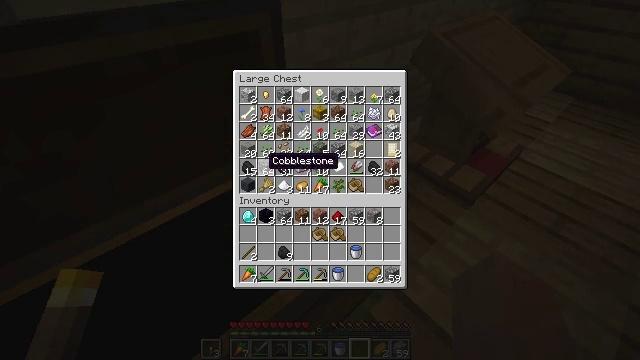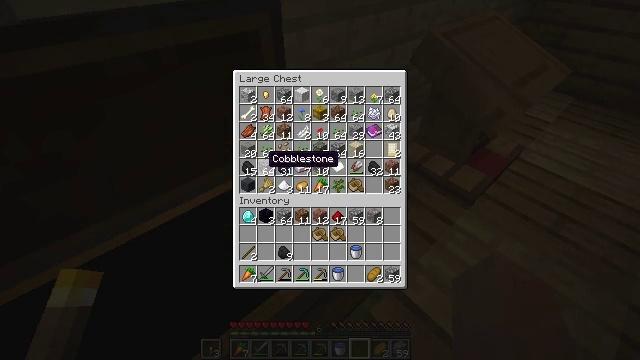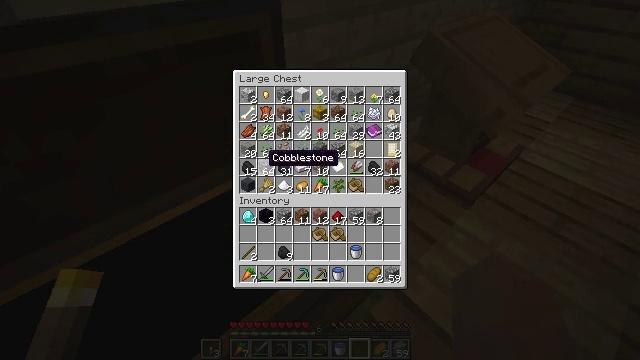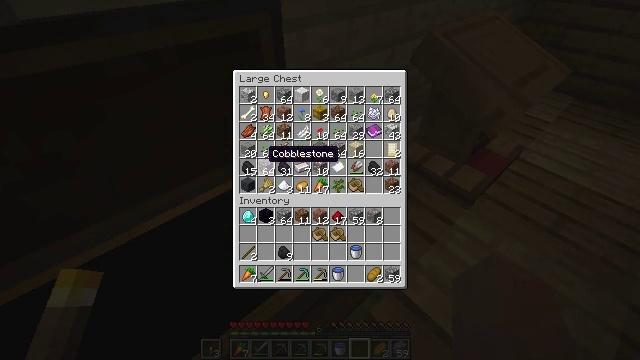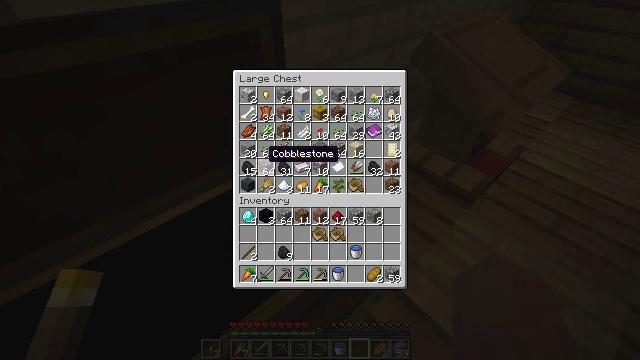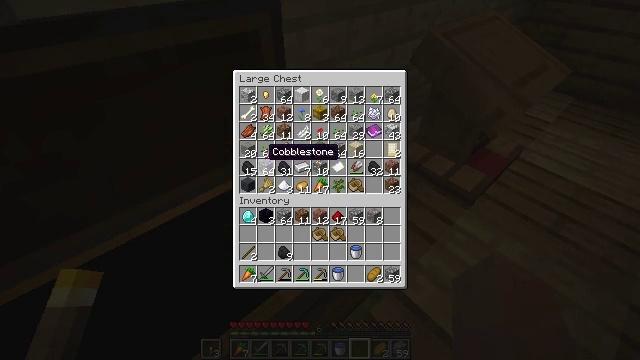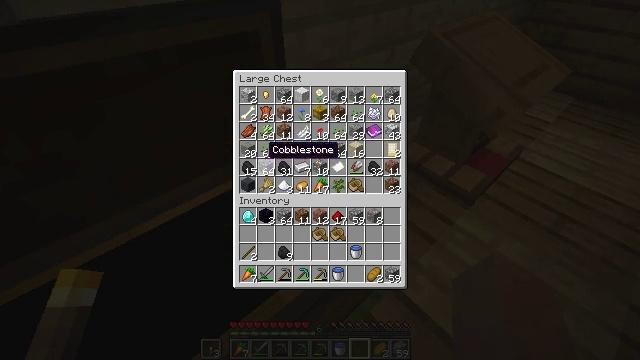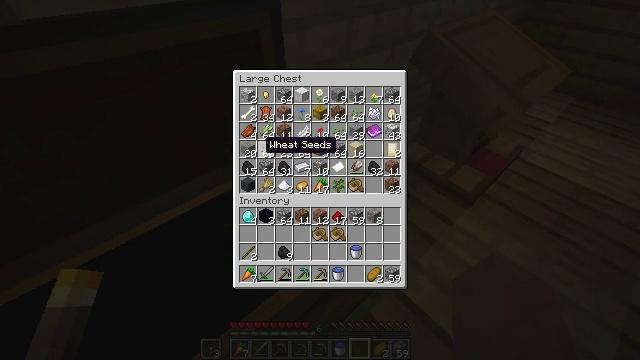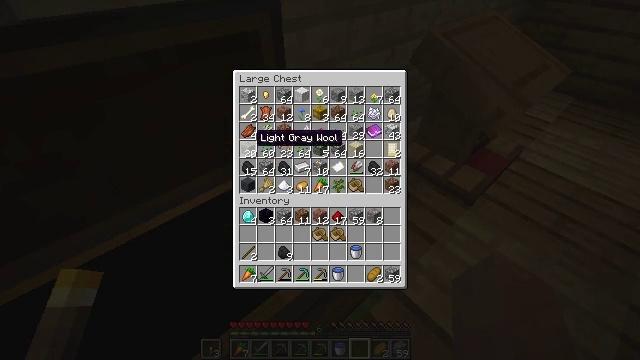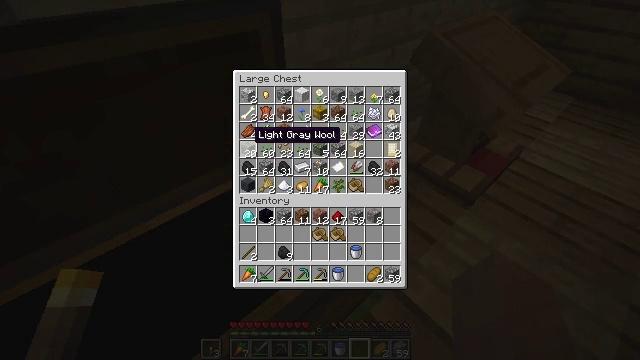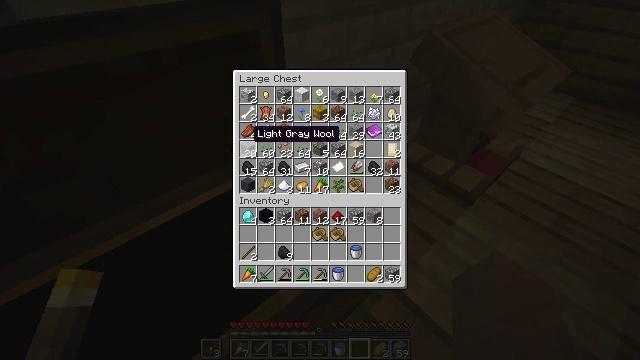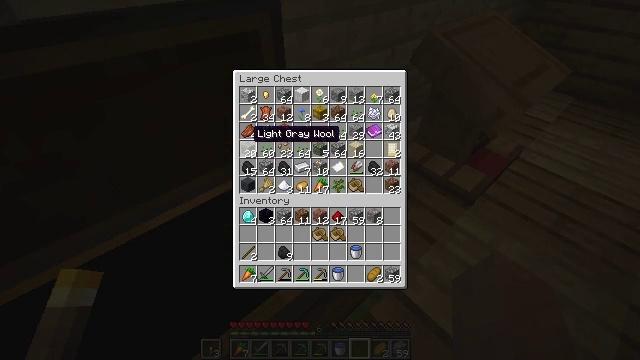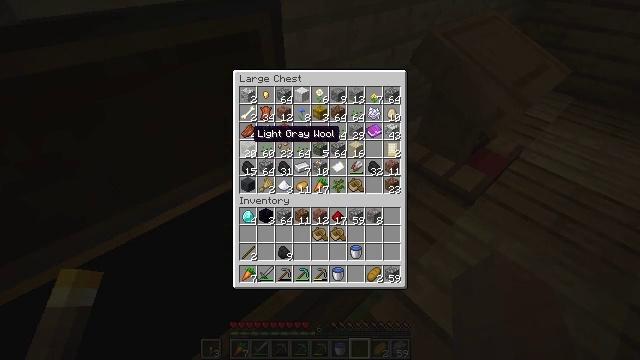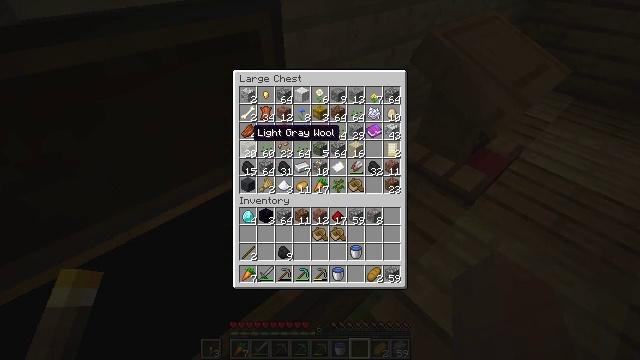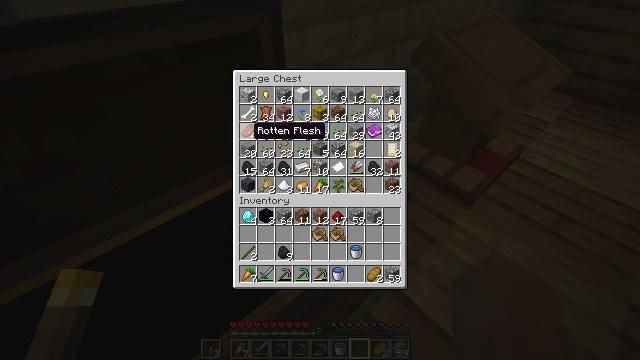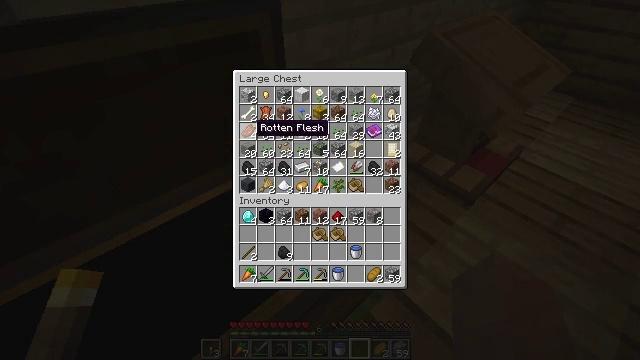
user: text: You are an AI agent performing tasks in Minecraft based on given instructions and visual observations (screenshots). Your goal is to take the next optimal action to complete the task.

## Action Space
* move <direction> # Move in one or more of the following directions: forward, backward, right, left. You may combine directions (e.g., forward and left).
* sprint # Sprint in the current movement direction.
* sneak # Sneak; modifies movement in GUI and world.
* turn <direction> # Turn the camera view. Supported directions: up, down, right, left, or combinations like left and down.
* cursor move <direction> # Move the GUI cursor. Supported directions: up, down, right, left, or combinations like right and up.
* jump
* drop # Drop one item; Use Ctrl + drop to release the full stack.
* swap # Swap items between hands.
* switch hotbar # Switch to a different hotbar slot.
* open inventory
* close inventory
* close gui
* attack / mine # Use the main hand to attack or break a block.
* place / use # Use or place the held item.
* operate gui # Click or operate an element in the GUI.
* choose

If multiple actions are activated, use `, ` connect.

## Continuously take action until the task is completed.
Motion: motion action
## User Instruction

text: Remove a bread from the inventory.
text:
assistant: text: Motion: operate gui
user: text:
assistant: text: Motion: operate gui
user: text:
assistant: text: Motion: operate gui
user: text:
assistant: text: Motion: operate gui
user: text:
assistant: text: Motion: operate gui
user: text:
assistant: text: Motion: operate gui
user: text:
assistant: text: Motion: operate gui
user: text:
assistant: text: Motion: cursor move left and up, operate gui
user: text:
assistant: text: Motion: operate gui
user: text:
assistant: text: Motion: operate gui
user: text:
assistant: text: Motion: operate gui
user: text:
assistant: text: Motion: operate gui
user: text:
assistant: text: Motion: operate gui
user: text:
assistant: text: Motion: operate gui
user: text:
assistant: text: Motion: operate gui
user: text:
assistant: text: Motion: operate gui
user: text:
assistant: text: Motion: operate gui
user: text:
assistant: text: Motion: operate gui
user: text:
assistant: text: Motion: operate gui
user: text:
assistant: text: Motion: operate gui
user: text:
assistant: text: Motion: operate gui
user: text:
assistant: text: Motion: operate gui
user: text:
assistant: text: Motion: cursor move right, operate gui
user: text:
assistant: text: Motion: operate gui
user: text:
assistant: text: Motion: cursor move right, operate gui
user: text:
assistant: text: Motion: cursor move right, operate gui
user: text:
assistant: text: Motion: cursor move right, operate gui
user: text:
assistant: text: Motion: operate gui
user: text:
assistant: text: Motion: operate gui
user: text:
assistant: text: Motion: operate gui